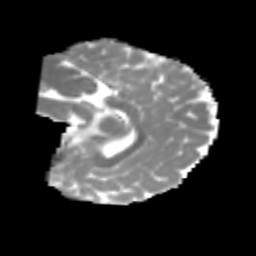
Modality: MD
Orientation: sagittal
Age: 7
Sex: male
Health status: healthy